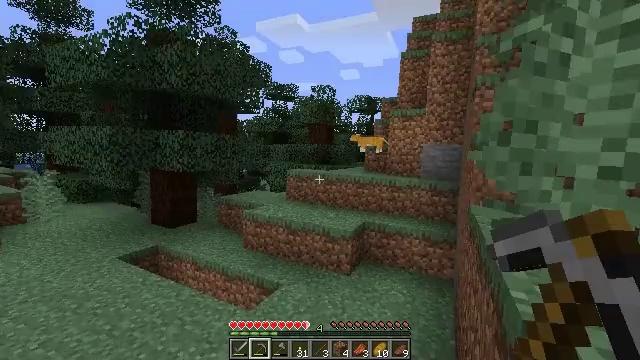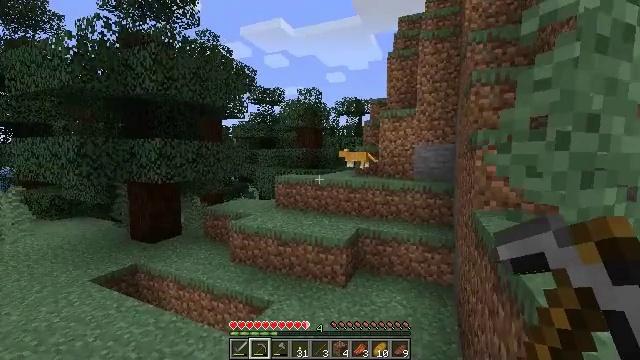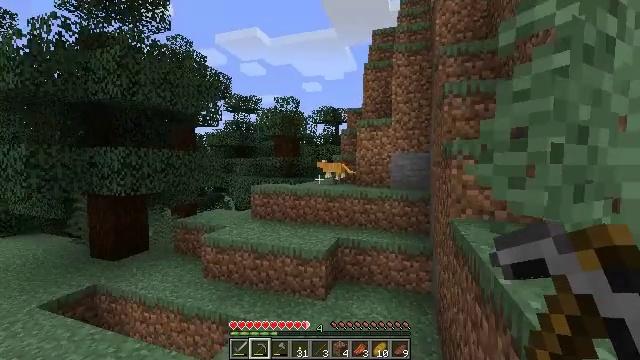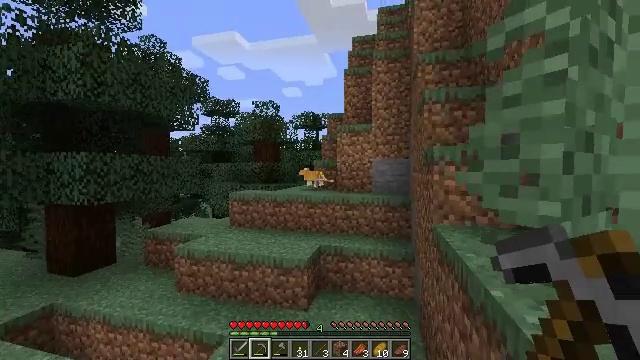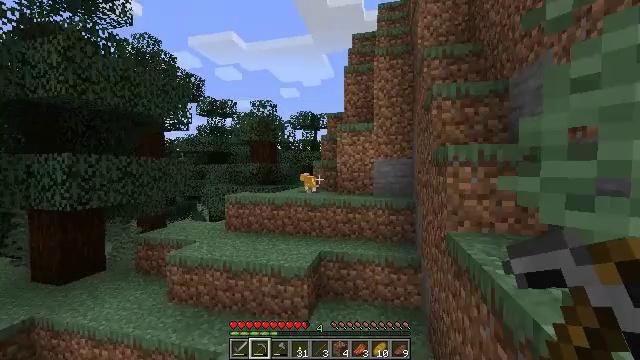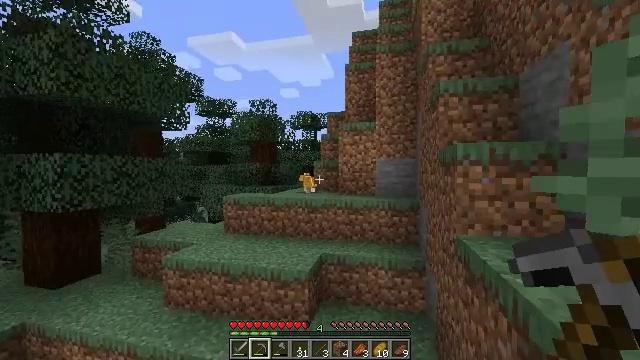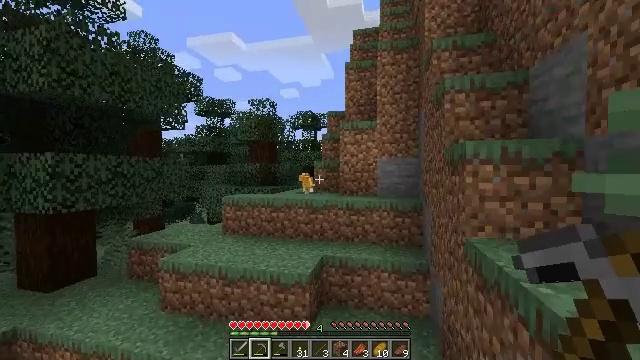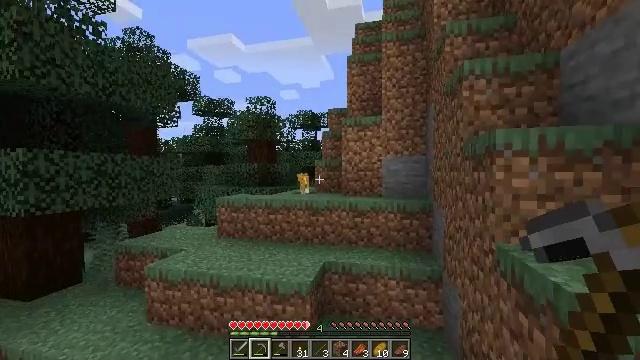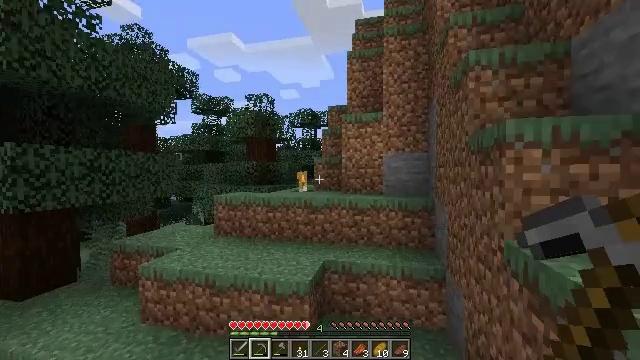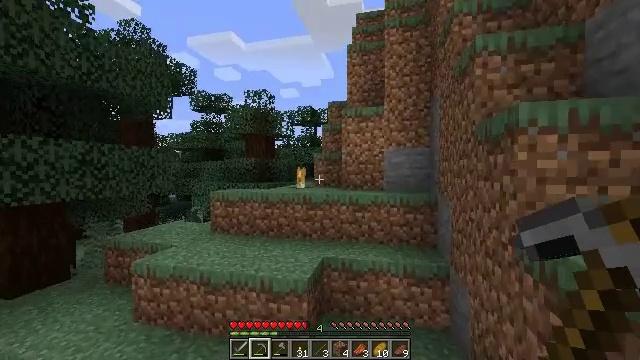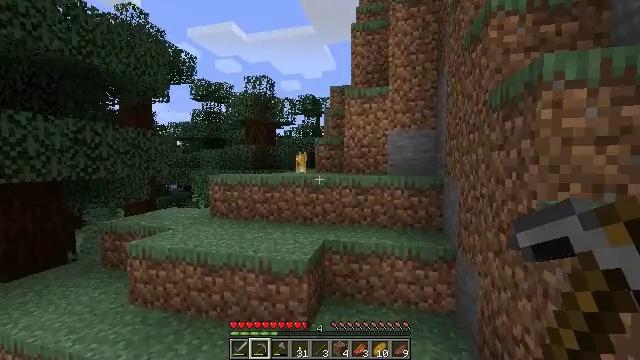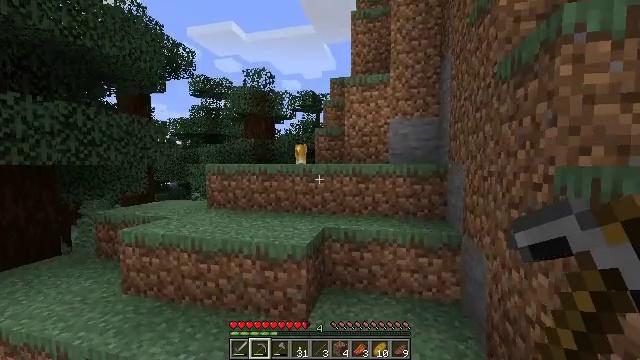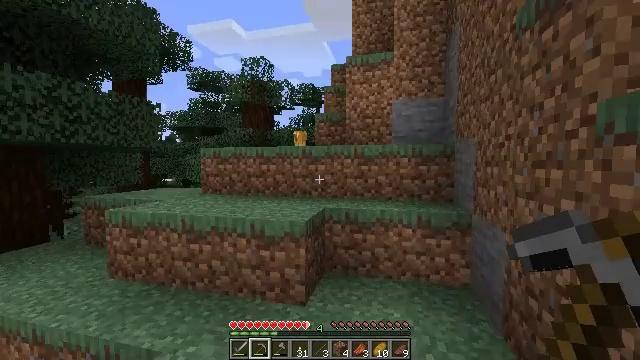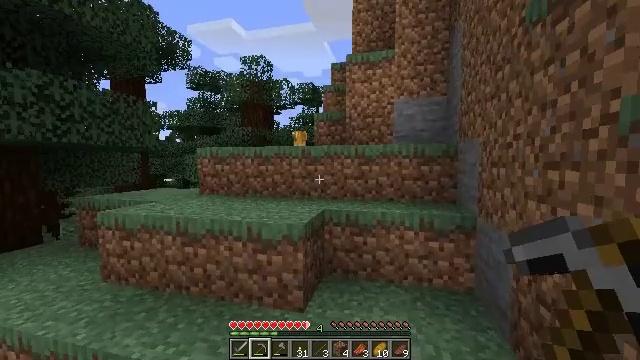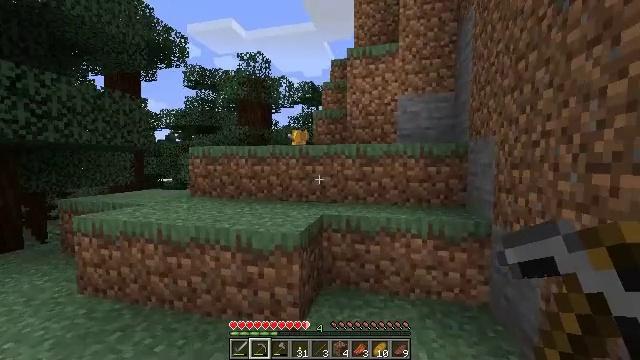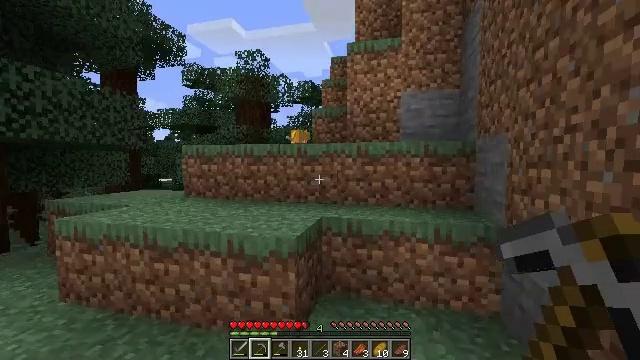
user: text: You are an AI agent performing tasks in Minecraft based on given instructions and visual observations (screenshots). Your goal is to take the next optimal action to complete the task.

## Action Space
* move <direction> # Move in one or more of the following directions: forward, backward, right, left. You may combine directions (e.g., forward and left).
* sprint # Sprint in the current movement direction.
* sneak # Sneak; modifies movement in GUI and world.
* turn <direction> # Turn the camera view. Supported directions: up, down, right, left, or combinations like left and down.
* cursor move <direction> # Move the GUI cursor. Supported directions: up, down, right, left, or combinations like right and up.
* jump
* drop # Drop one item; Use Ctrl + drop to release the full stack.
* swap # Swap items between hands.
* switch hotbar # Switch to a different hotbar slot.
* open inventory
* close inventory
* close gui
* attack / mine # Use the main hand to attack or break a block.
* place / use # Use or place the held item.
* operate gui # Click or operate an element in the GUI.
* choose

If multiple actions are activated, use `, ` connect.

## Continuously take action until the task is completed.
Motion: motion action
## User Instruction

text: Harvest the large fern for decoration.
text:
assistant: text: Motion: move forward, turn right and up
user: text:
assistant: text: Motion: move forward, turn right and up
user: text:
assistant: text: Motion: move forward, turn right and up
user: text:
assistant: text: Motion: move forward
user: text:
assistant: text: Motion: move forward
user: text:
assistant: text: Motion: move forward
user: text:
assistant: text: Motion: move forward
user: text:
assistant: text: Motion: move forward
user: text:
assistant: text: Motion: move forward
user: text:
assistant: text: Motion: move forward, turn down
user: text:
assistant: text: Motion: move forward
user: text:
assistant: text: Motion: move forward
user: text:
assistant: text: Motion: move forward
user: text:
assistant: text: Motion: move forward
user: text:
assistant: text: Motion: move forward
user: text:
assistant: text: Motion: move forward
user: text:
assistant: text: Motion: move forward, jump
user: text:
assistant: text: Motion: move forward, turn left, jump
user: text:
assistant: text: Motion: move forward, turn left, jump
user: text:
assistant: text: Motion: move forward, turn left, jump
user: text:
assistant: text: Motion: move forward, turn left and down, jump
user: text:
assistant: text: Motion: move forward
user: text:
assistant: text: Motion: move forward
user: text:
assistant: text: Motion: move forward
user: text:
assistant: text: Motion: move forward
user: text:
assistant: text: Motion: move forward
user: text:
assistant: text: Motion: move forward
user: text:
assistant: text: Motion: move forward, jump
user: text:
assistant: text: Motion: move forward, jump
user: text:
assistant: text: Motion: move forward, jump